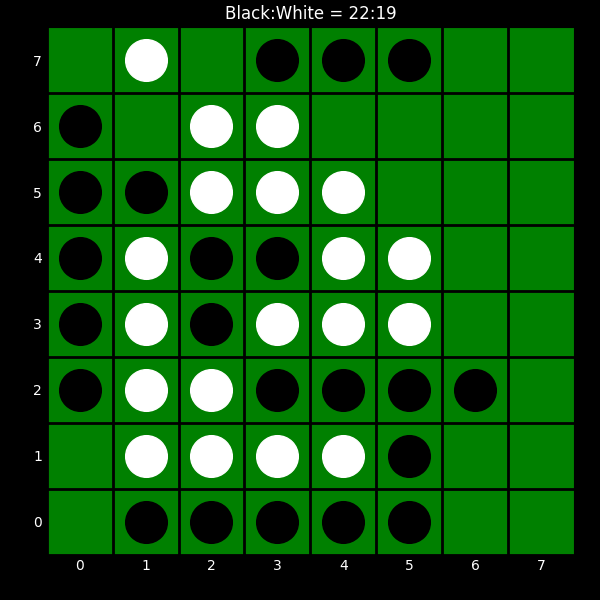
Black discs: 22
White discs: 19